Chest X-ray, AP view. Patient: 46 years old, sex M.
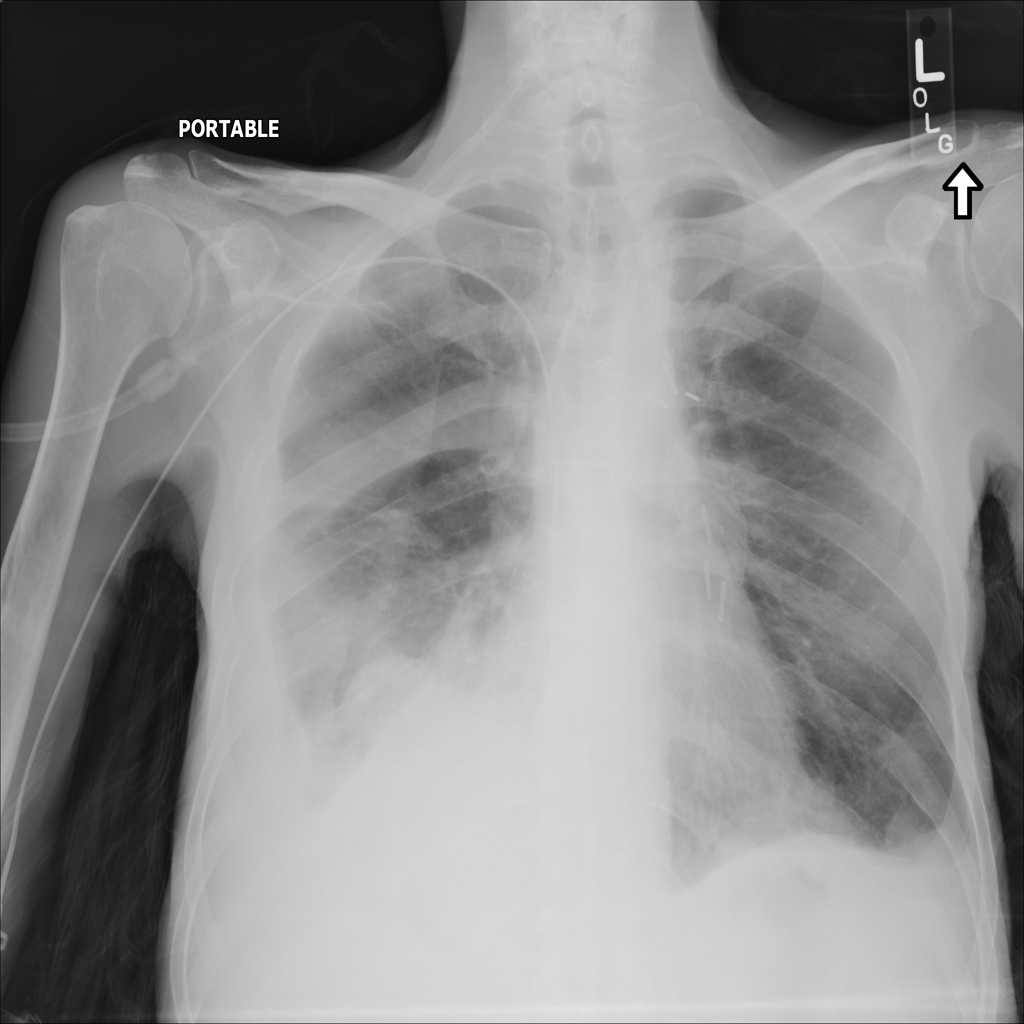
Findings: Effusion, Mass